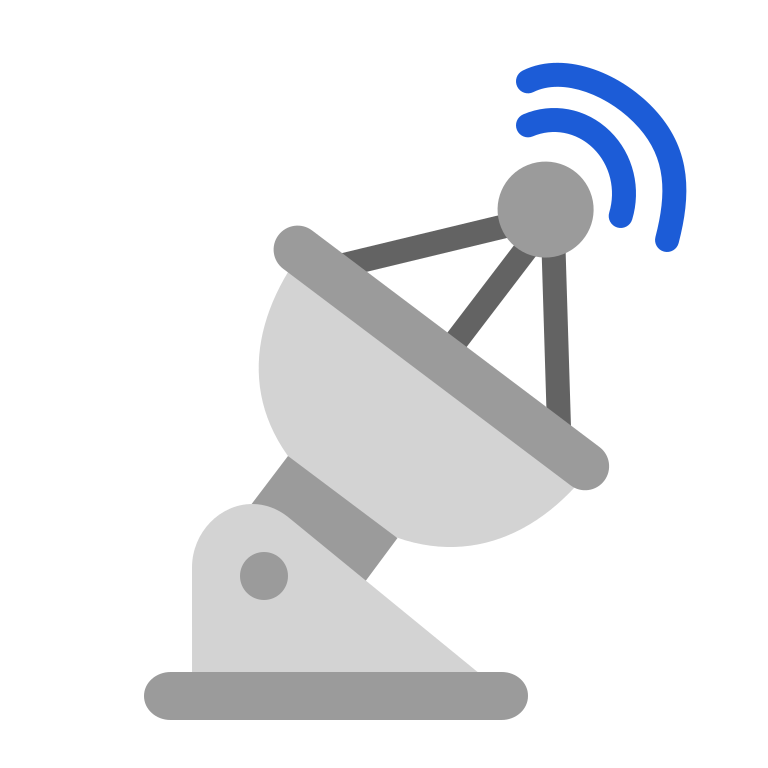
satellite antenna flat